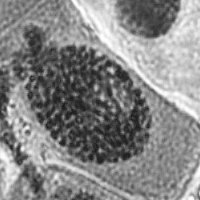
Label: prophase